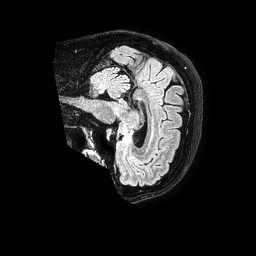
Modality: FLAIR
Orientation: sagittal
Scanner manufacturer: philips
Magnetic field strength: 1.5 T
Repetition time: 4.8 s
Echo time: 0.3 s